Interaction volume radius: 10 \u00c5
Interaction volume height: 15 \u00c5
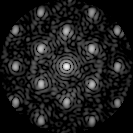
Disorder parameter: 0.3254